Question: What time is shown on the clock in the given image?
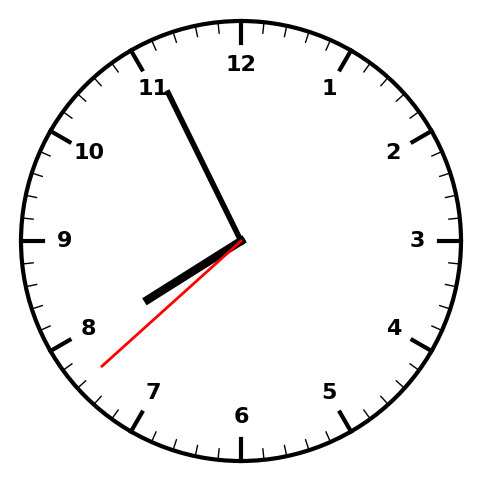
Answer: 07:55:38